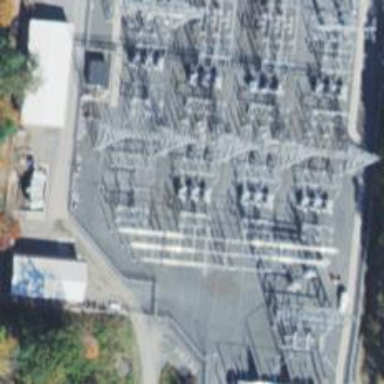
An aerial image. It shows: Switch for power supply.